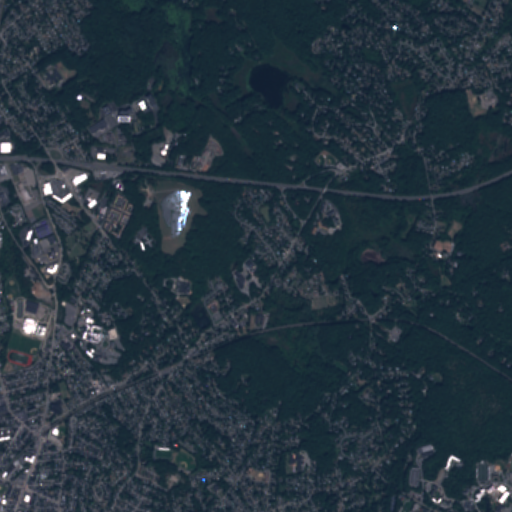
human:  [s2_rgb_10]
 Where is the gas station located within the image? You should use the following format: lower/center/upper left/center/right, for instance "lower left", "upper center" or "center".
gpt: The gas station is located in the center left of the image.
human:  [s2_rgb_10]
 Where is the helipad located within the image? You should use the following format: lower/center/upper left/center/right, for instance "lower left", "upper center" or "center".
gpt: The helipad is located in the center left of the image.
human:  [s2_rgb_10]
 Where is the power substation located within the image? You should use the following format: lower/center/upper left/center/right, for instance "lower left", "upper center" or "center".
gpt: The power substation is located in the lower right of the image.
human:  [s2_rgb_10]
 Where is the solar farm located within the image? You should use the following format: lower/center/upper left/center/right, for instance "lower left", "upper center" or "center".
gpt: The solar farm is located in the center left of the image.
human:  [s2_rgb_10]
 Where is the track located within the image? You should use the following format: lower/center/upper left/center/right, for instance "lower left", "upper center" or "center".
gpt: The track is located in the lower left of the image.
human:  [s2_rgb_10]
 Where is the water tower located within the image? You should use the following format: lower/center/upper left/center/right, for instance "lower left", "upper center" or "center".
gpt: The water tower is located in the upper left of the image.
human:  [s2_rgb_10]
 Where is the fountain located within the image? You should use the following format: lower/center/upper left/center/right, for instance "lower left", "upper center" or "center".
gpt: The fountain is located in the lower right of the image.
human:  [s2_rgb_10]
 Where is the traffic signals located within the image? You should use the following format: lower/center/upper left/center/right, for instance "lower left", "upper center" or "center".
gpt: The traffic signals is located in the lower left of the image.
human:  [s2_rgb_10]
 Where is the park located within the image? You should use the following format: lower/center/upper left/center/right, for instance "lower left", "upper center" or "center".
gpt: There is no park in the image.